Question: I've been working with the following <URL>:

I tried formatting my dates like <URL>:
'''
Function Auction() As ActionResult
Dim mainauction = New MVCAuction3.Models.Auctions
Dim ts As New TimeSpan(10, 0, 0)
mainauction.Title = "Example Auction"
mainauction.Description = "This is an example Auction"
mainauction.StartTime = DateTime.Now + ts
mainauction.EndTime = DateTime.Now.AddDays(7) + ts
mainauction.StartPrice = 1.0
mainauction.CurrentPrice = Nothing
ViewData("Auction") = mainauction
Return View()
End Function
'''
This is how Razor is displaying the content from the view "Auction.vbhtml":
'''
<p>Start Time: @auction.StartTime.ToString() </p>
<p>End Time: @auction.EndTime.ToString()</p>
<p>Starting Price: @FormatCurrency(auction.StartPrice.ToString())</p>
'''
This is how I declared my time variables in my modal file:
'''
Private Property x_StartTime As DateTime
Private Property x_EndTime As DateTime
Public Property StartTime() As DateTime
Get
Return x_StartTime
End Get
Set(value As DateTime)
x_StartTime = value
End Set
End Property
Public Property EndTime() As DateTime
Get
Return x_EndTime
End Get
Set(value As DateTime)
x_EndTime = value
End Set
End Property
'''
I've also tried to have it from within the "Auction.vhtml" view the following, which unfortunately gave me the server error indicating the :
'''
<p>Start Time: @auction.StartTime.ToString("g") </p>
<p>End Time: @auction.EndTime.ToString("g")</p>
<p>Starting Price: @FormatCurrency(auction.StartPrice.ToString())</p>
'''
What am I doing wrong in either the Razor or MVC code that is not formatting the time? Any help is greatly appreciated!
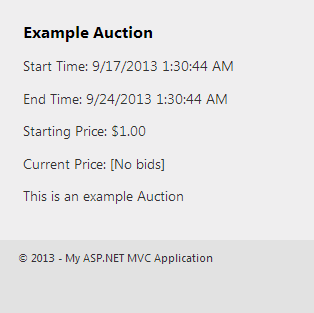
Answer: You should take a look at <URL> on MSDN. Basically, you can pass a format string to the 'ToString' method of your 'DateTime' objects.
Here's a sample that omits the seconds:
'''
auction.StartTime.ToString("M/d/yyyy hh:mm tt")
'''